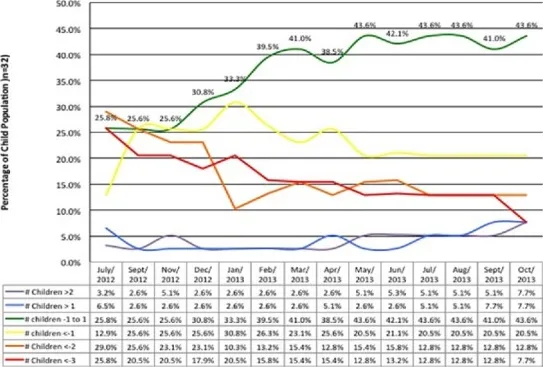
Height for Age (z-scores) for the 32 NS children studied at HfH Care Centre.
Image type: chart (chart)